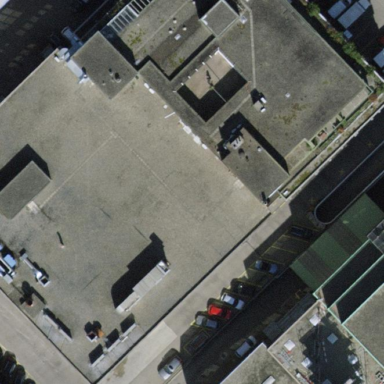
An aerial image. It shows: Office building.